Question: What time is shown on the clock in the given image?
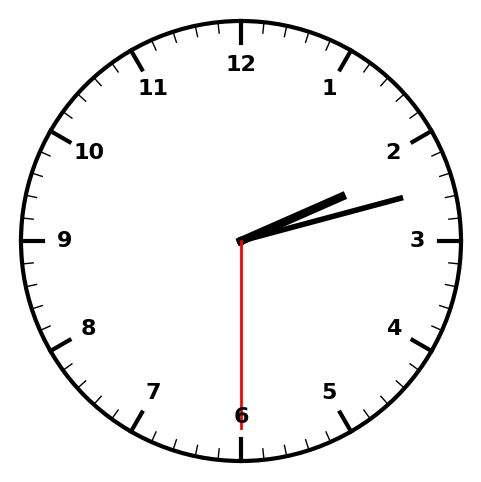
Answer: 02:12:30